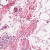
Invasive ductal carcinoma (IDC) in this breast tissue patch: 0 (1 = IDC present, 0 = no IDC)